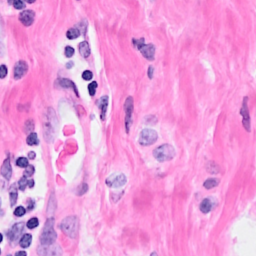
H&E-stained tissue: Breast